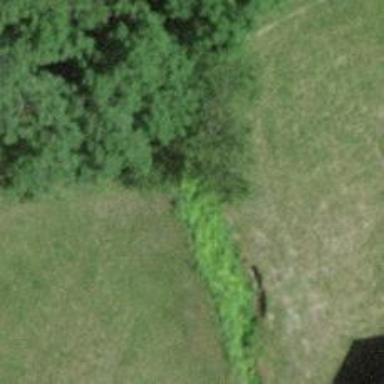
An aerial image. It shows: Culvert tunnel.